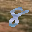
Label: 8